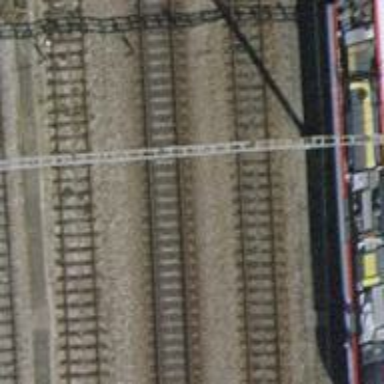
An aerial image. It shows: Single-track railway with electrified contact lines.